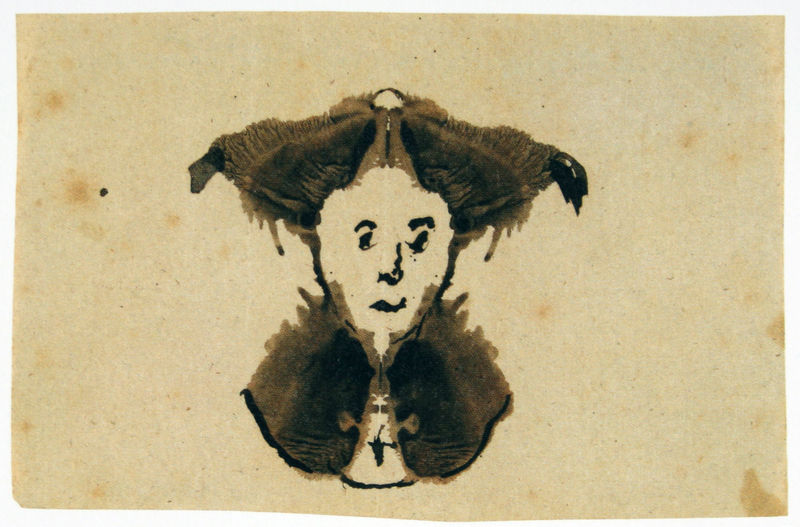
Titel: Klecksografie
Künstler: Justinus Kerner
Standort: München
Institution: Städtische Galerie im Lenbachhaus
Schlagwörter: kopf, umhang, aquarell, mädchen, frau, frisur, hut, mund, nase, schwarz, zeichnung, blick, augen, gesicht, kragen, pelz, bild, portrait, porträt, haare, mantel, frontal, scheitel, kopfbedeckung, papier, vergilbt, angst, symmetrie, tusche, clown, schwarzweiss, tinte, gruselig, fleckig, abklatsch, sanduhr, geschwärzt, rorschach, dekalkomanie